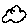
Label: cloud